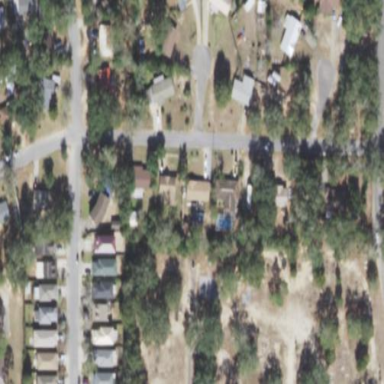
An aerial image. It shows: Residential area consisting of single-family homes.